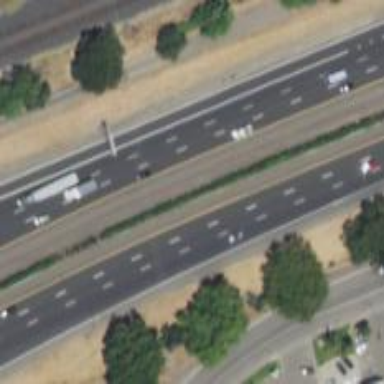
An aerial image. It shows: Motorway junction.